Question: ## What I am trying to do:
- 'Picasso'- 'translucent''ImageView'-

## My XML:
'''
<?xml version="1.0" encoding="utf-8"?>
<LinearLayout xmlns:android="http://schemas.android.com/apk/res/android"
android:layout_width="wrap_content"
android:layout_height="wrap_content"
android:orientation="vertical" >
<LinearLayout
android:layout_width="match_parent"
android:layout_height="wrap_content"
android:layout_gravity="center"
android:gravity="center"
android:orientation="vertical" >
<RelativeLayout
android:layout_width="100dp"
android:layout_height="100dp"
android:orientation="vertical"
android:padding="2dp" >
<ImageView
android:id="@+id/item_image"
android:layout_width="100dp"
android:layout_height="100dp"
android:padding="1dp"
android:scaleType="fitXY" />
<LinearLayout
android:layout_width="75dp"
android:layout_height="wrap_content"
android:layout_alignParentBottom="true"
android:layout_alignParentLeft="true"
android:orientation="vertical" >
<LinearLayout
android:id="@+id/menuLayout"
android:layout_width="wrap_content"
android:layout_height="wrap_content"
android:layout_gravity="left"
android:layout_margin="1dp"
android:orientation="vertical" >
<TextView
android:id="@+id/menu_type_name"
android:layout_width="wrap_content"
android:layout_height="wrap_content"
android:gravity="left"
android:text="Small Text"
android:textColor="@color/cBlue"
android:textSize="12sp" />
</LinearLayout>
<LinearLayout
android:id="@+id/itemLayout"
android:layout_width="wrap_content"
android:layout_height="wrap_content"
android:layout_gravity="left"
android:layout_margin="1dp"
android:orientation="vertical" >
<TextView
android:id="@+id/item_name"
android:layout_width="wrap_content"
android:layout_height="wrap_content"
android:gravity="left"
android:text="Small Text"
android:textColor="#FFFFFF"
android:textSize="12sp" />
</LinearLayout>
</LinearLayout>
</RelativeLayout>
</LinearLayout>
</LinearLayout>
'''
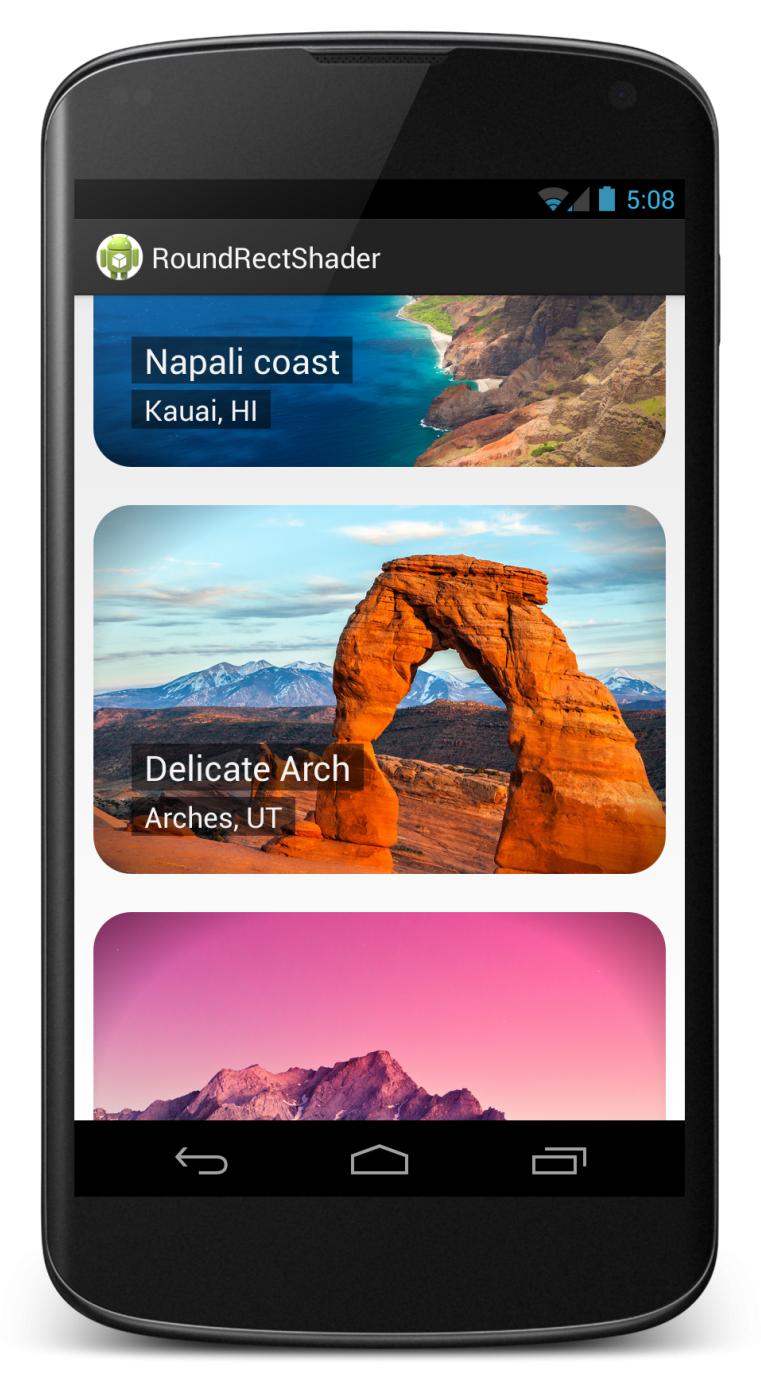
Answer: This is how you do it programmatically:
'''
ImageView myImage = (ImageView) findViewById(R.id.yourImage);
myImage.setAlpha(125); //value: [0-255]. Where 0 is fully transparent and 255 is fully opaque
'''
This is how you do it in XML:
'''
<ImageView
android:layout_width="wrap_content"
android:layout_height="wrap_content"
android:src="@drawable/wowimage"
android:alpha=".55"/>
'''